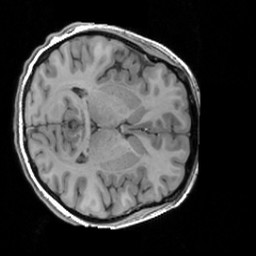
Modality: T1w
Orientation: axial
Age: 18
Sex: female
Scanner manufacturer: siemens
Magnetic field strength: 3 T
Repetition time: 1.63 s
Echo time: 0.00311 s